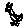
Label: bird